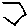
Label: hexagon